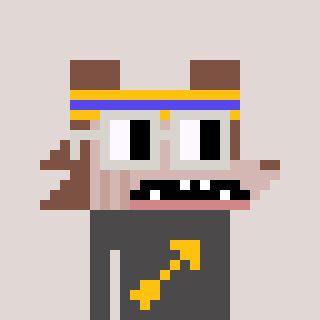
a pixel art character with square light gray glasses, a werewolf-shaped head and a grayscale-colored body on a warm background